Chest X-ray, PA view. Patient: 63 years old, sex M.
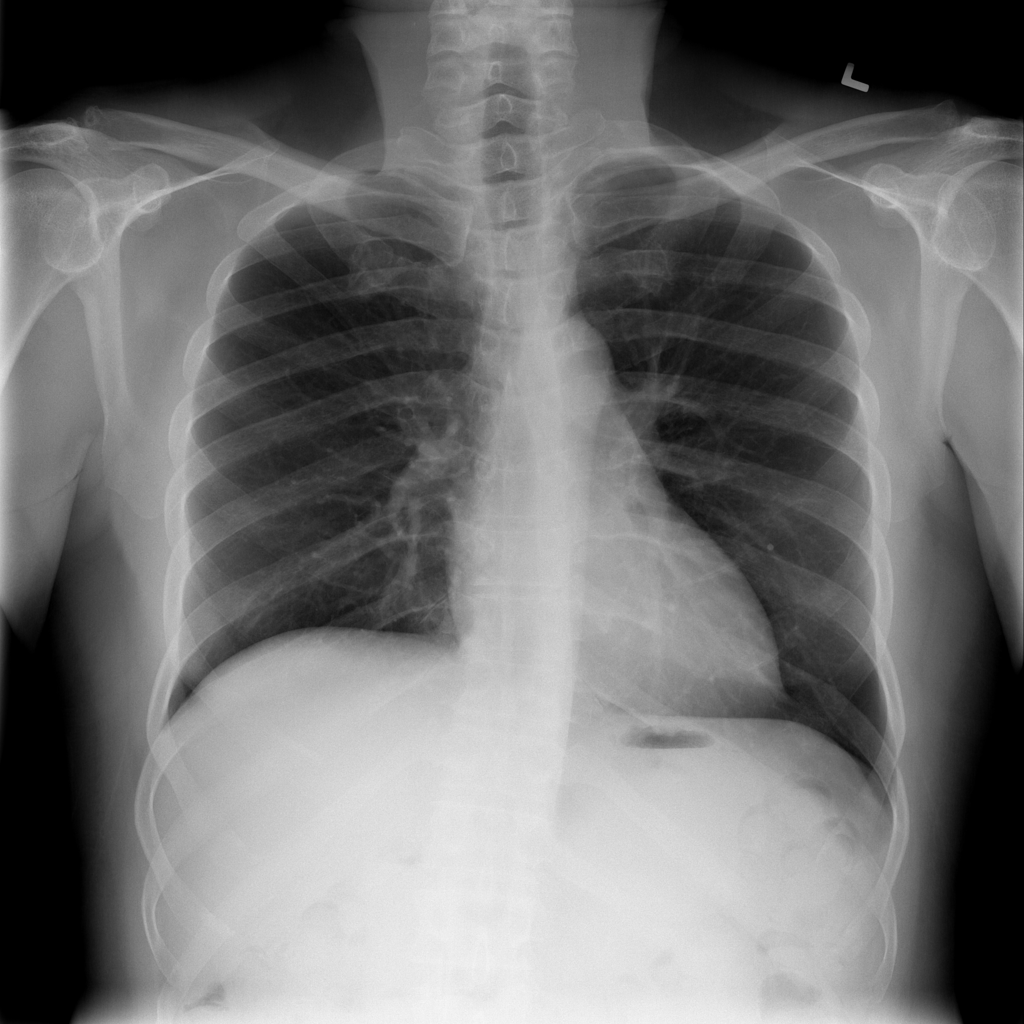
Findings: No Finding